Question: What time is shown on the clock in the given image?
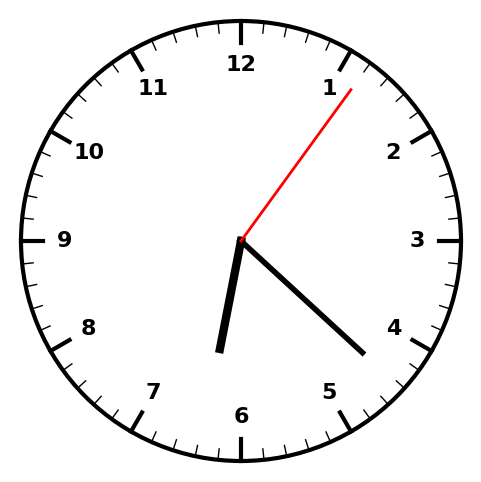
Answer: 06:22:06